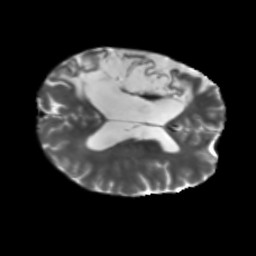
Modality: T2w
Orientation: axial
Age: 46
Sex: male
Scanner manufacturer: siemens
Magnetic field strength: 3 T
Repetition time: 5.25 s
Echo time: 0.08 s